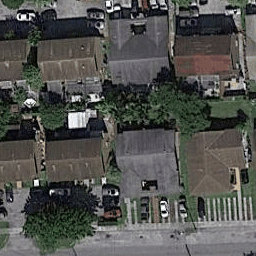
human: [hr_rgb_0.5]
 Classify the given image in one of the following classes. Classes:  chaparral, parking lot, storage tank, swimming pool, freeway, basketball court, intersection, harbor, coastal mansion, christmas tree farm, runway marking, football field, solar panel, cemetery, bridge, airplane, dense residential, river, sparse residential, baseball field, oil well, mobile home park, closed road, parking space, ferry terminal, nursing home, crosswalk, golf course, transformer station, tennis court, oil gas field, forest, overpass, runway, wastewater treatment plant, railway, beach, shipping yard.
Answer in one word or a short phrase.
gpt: dense residential